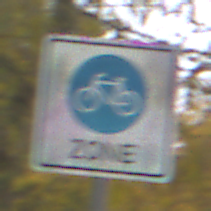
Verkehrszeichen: BeginnFahrradzone
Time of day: Midday
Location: Outdoor (Nature)
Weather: Overcast
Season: Autumn
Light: Natural